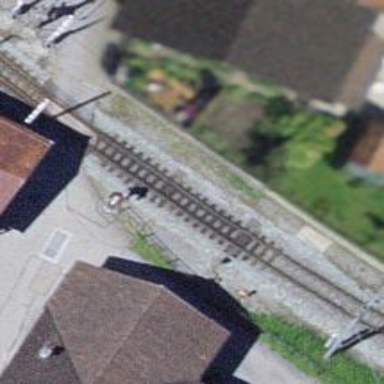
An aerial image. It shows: Railway switch.